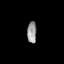
Tissue: prostate
Cell type: Fibroblasts
Senescence score: 0.7882
Nuclear area (px): 195
Mean DAPI intensity: 152.482